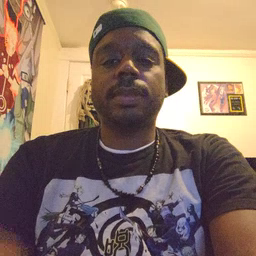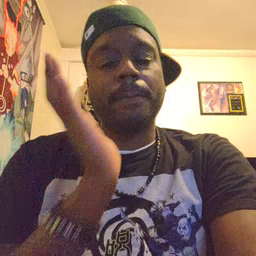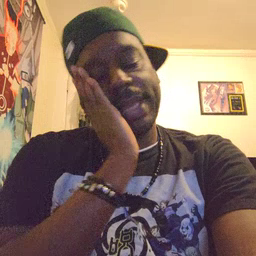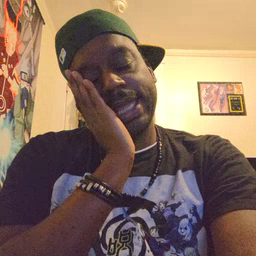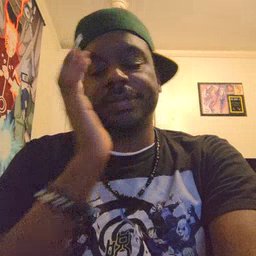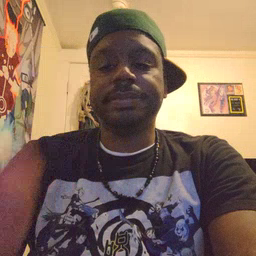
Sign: bed